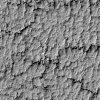
Atmospheric dust classification: not_dusty